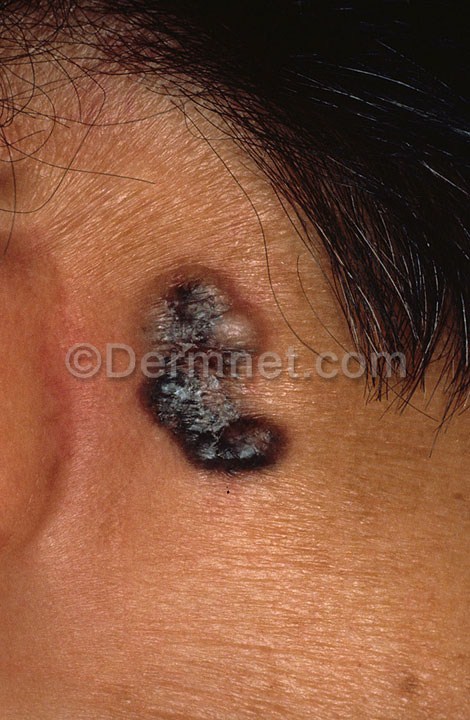
Disease: Actinic Keratosis Basal Cell Carcinoma and other Malignant Lesions